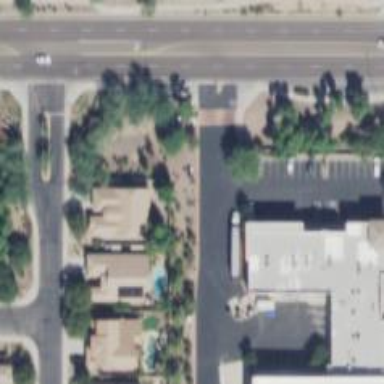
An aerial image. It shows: Swimming pool shop.